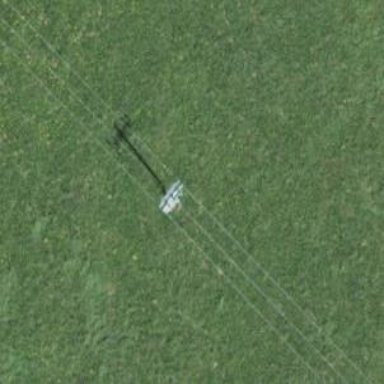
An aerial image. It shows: Minor power line with three cables.